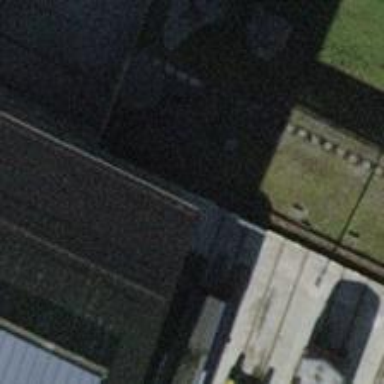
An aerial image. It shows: Railway yard with one track.